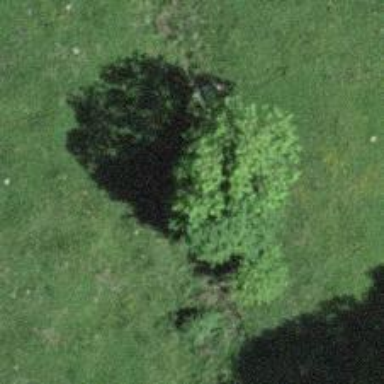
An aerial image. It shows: Single tag "natural: tree."